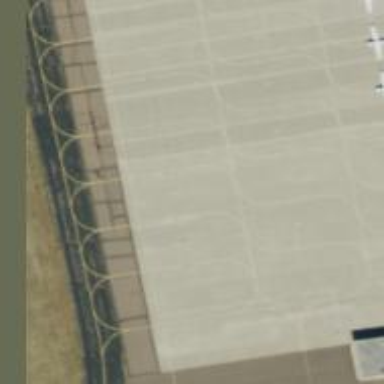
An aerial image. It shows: View of taxiway at the airport.